Interaction volume radius: 10 \u00c5
Interaction volume height: 20 \u00c5
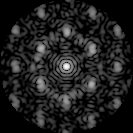
Disorder parameter: 0.5661